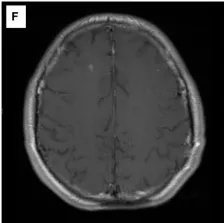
(E-H) MR-Images 6 weeks after high-dose steroid treatment showing near complete remission. T1-weighted contrast-enhancement MRI sequence of the brain after steroid treatment.
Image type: radiology (mri)